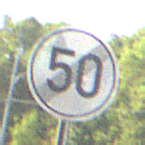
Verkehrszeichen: EndeGeschwindigkeit50
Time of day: MorningAfternoon
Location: Outdoor (Suburban)
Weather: Clear
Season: NotSpecified
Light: Natural